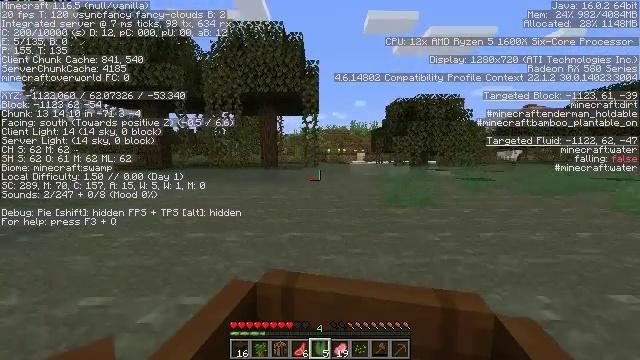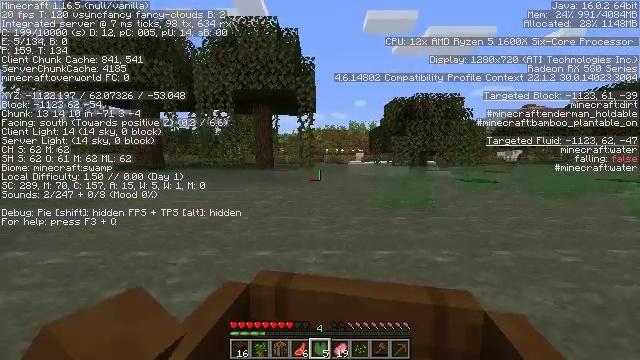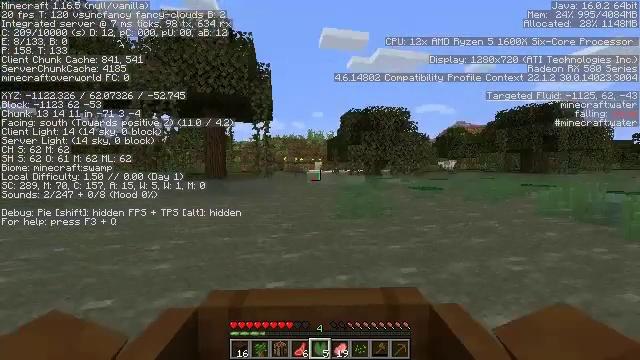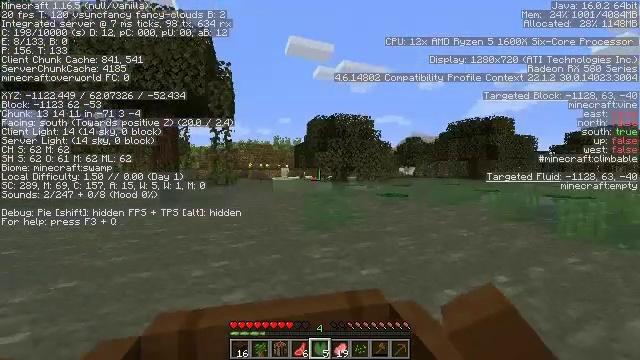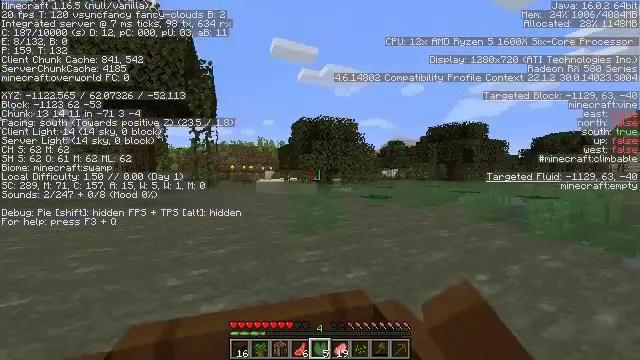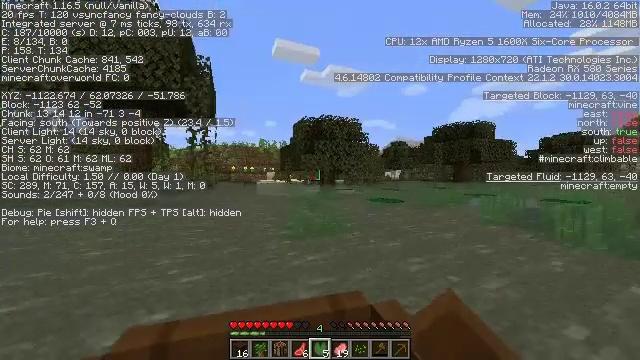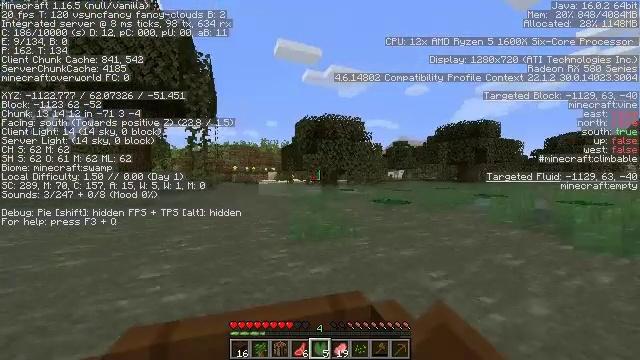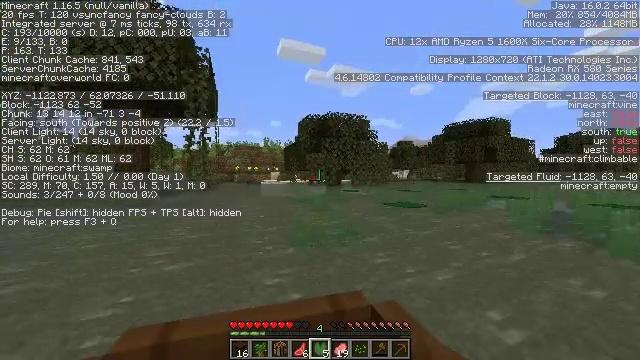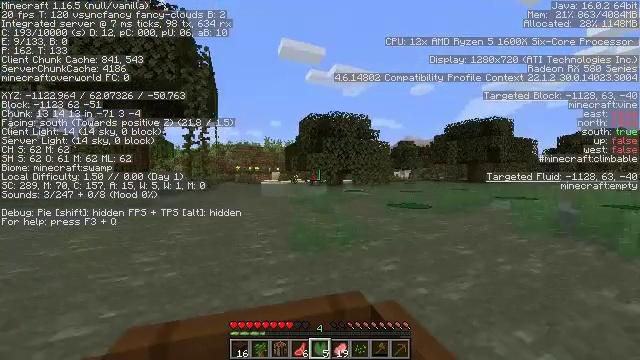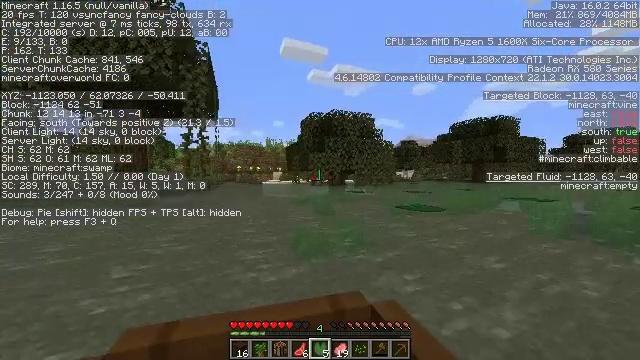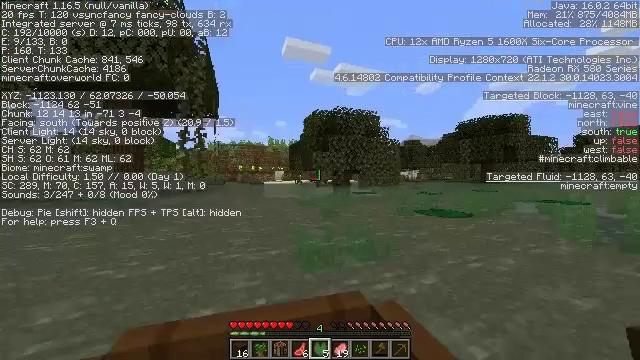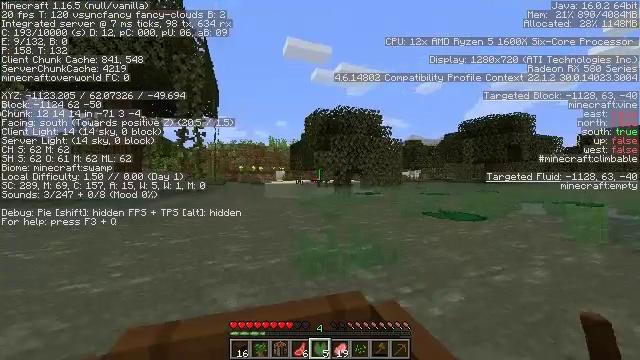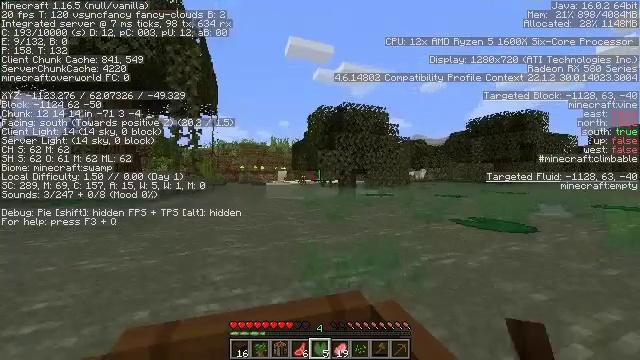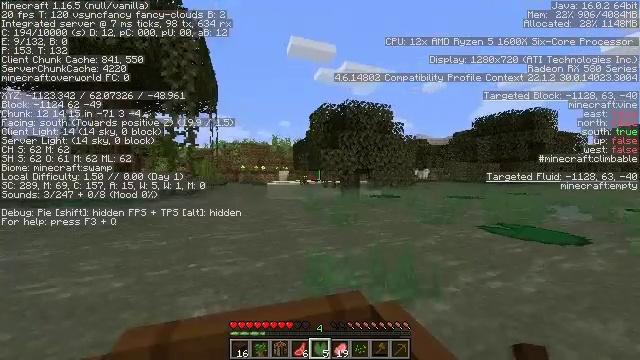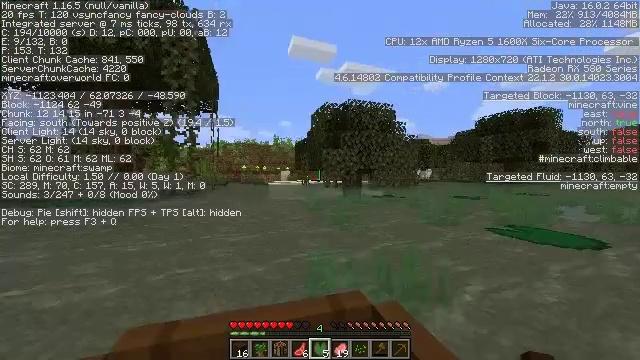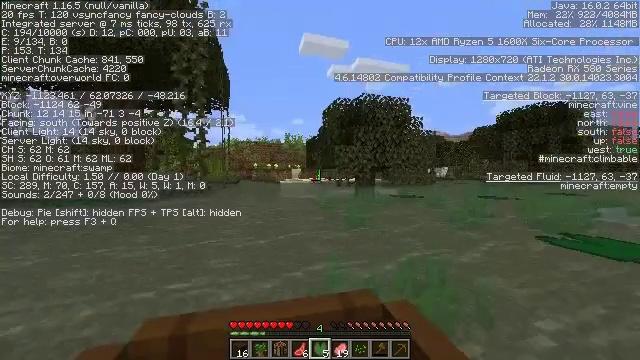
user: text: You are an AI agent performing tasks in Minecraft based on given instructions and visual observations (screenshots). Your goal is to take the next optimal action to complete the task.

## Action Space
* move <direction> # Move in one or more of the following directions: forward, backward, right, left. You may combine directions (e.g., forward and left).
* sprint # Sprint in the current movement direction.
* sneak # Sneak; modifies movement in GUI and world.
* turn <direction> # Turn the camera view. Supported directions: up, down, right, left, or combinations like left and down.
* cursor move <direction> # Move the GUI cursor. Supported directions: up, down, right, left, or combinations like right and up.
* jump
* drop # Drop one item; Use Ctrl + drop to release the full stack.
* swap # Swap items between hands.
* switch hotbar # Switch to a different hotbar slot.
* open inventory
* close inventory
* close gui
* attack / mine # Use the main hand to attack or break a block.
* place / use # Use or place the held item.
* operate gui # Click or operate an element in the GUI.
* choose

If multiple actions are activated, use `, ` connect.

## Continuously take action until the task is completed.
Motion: motion action
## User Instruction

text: Harvest sugar cane from the plant.
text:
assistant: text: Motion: move forward, turn right
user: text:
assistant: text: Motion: move forward, turn right and up
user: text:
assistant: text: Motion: move forward, turn right and up
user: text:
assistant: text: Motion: move forward, turn right
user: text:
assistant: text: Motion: move forward
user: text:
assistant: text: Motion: move forward
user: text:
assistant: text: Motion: move forward
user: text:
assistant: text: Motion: move forward
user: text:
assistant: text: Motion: move forward
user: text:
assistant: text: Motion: move forward
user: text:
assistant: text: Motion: move forward
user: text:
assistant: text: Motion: move forward
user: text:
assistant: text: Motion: move forward
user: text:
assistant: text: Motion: move forward
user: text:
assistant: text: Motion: move forward, turn left
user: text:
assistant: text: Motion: move forward, turn left and down
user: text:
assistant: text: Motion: move forward, turn left and down
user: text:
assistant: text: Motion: move forward
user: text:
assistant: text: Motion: move forward
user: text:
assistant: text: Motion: move forward
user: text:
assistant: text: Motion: move forward
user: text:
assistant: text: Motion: move forward
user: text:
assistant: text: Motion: move forward
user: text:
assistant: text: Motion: move forward
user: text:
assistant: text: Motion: move forward
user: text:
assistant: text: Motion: move forward
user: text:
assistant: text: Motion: move forward
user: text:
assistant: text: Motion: move forward, turn left
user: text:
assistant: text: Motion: move forward, turn left
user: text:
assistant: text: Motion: move forward